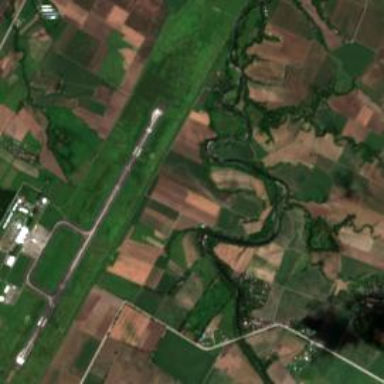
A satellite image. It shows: Runway in airport area.